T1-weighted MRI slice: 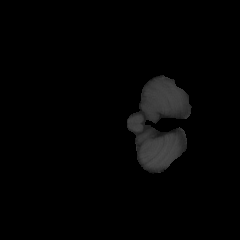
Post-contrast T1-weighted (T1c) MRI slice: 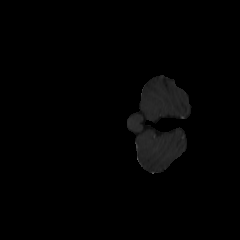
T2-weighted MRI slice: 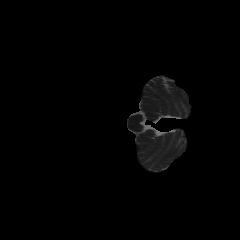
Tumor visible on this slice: no